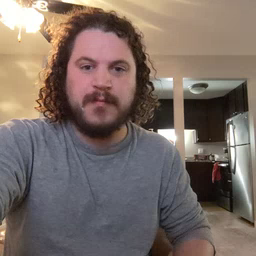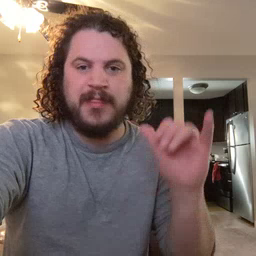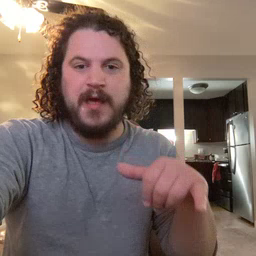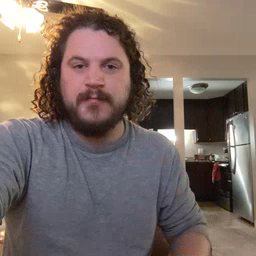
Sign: that